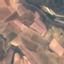
Land use / land cover: PermanentCrop